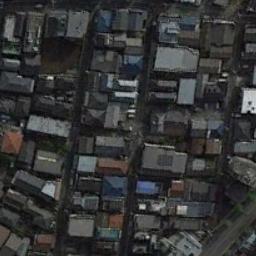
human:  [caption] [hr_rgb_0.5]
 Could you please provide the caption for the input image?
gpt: The houses line up neatly .

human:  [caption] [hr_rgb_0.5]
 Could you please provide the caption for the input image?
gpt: In densely populated areas there are many roads and densely arranged houses of different sizes and shapes .

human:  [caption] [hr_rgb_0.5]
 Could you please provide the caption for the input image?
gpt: A dense residential area has lots of houses next to each other and some roads go through the residential area .

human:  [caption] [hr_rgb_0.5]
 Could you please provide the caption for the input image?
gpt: The dense residential is next to the road .

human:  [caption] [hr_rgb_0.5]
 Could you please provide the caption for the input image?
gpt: There are buildings of different colors on a dense residential area .